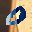
Label: 0